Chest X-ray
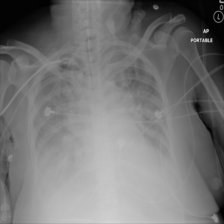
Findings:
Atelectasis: negative
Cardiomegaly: negative
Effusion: positive
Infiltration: positive
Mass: negative
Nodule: negative
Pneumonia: negative
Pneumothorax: negative
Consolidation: negative
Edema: negative
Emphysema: negative
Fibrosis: negative
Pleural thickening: negative
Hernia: negative